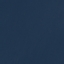
Land use / land cover class: SeaLake